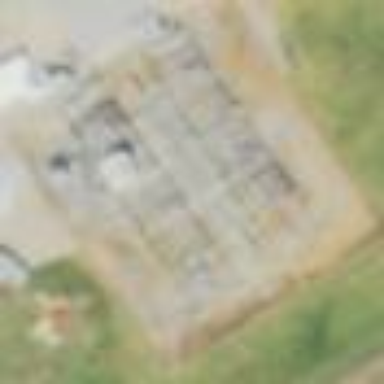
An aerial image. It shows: Industrial power substation surrounded by fence.